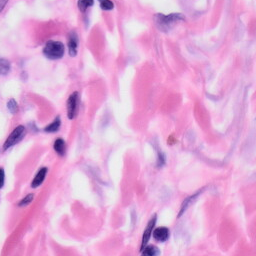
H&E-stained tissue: Skin